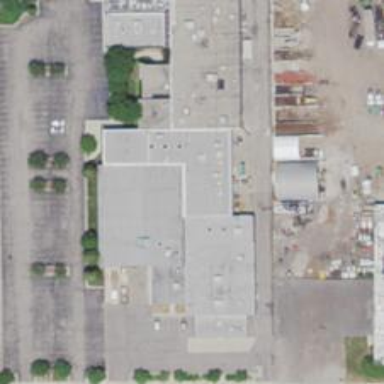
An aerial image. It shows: Parking lot area.